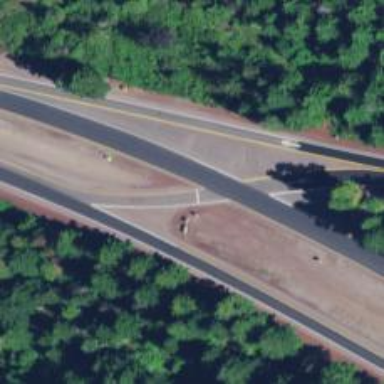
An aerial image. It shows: Trunk link highway.